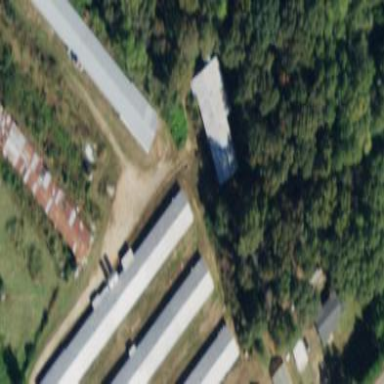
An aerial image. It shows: Poultry house.